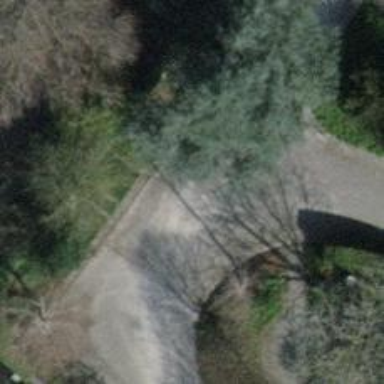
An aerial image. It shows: Service road with fine gravel surface.